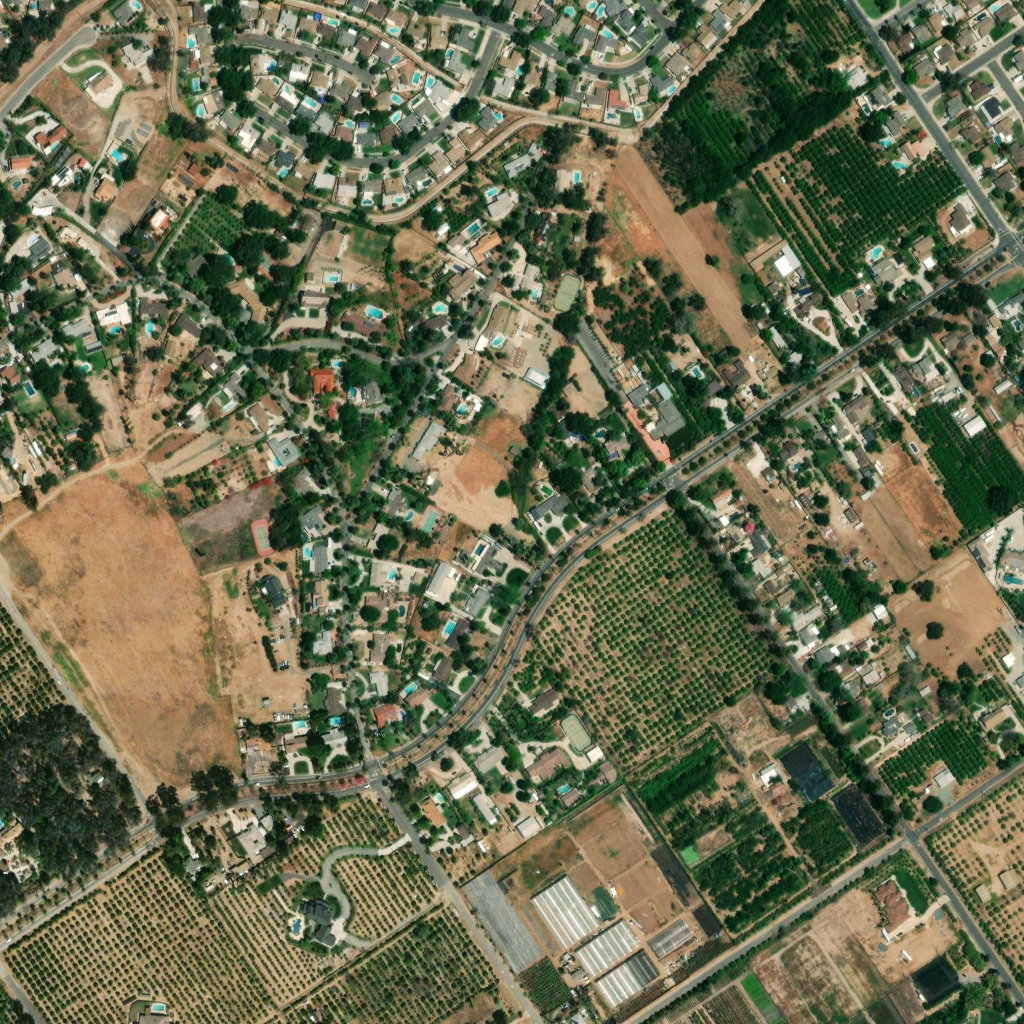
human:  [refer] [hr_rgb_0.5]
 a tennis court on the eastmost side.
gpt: <box>[[54, 26, 56, 30, 0]]</box>